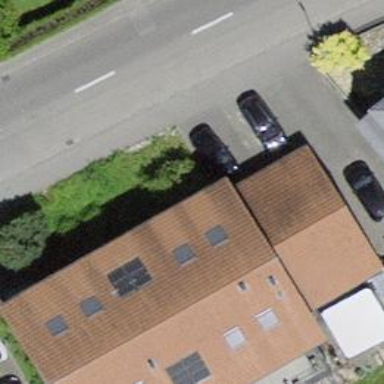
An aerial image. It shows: Post office.